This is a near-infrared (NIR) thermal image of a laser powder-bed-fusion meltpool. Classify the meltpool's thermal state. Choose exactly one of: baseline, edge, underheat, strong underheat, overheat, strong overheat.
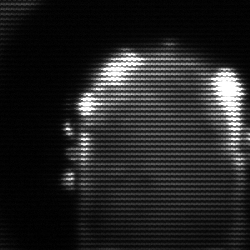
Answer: baseline